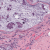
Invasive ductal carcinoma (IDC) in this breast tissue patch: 1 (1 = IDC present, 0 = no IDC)